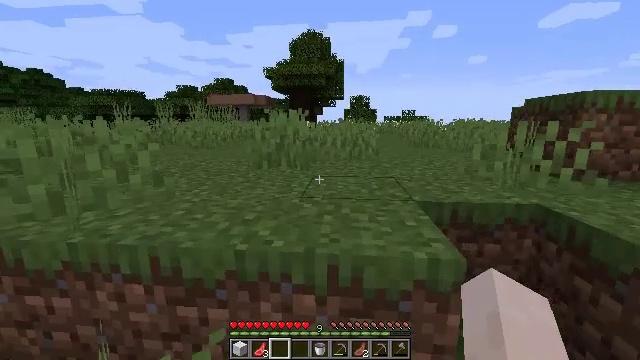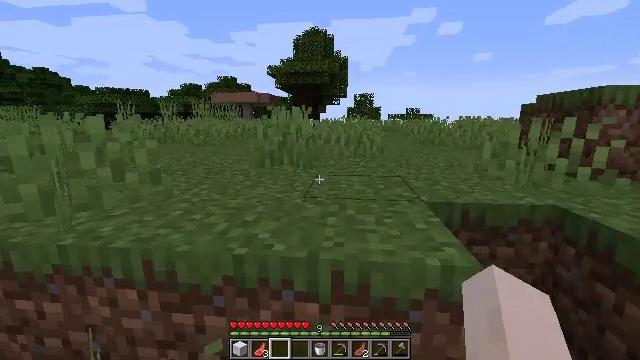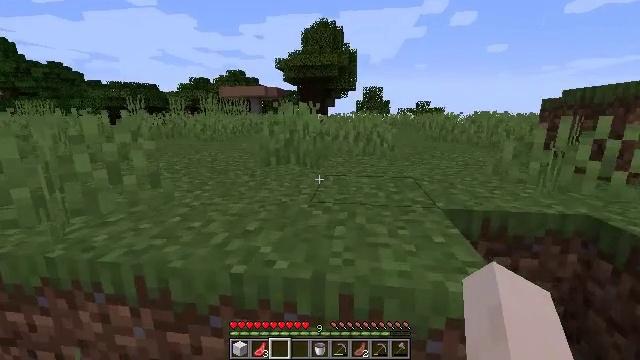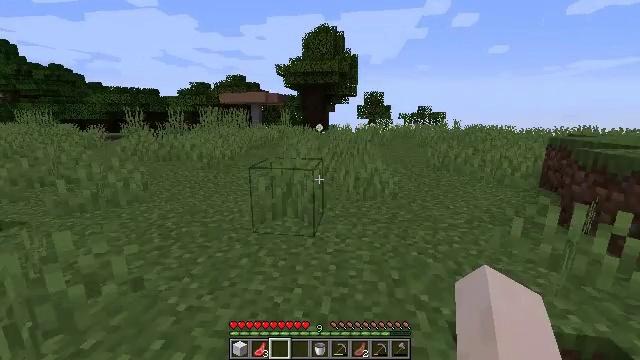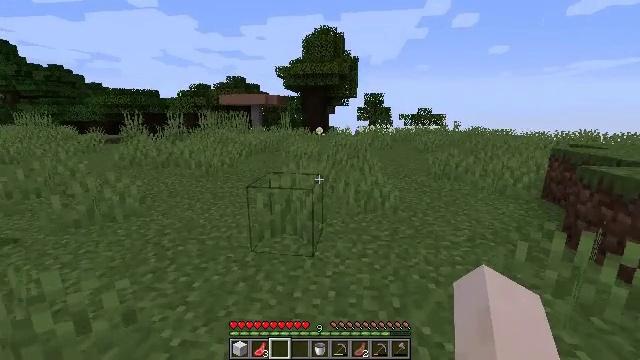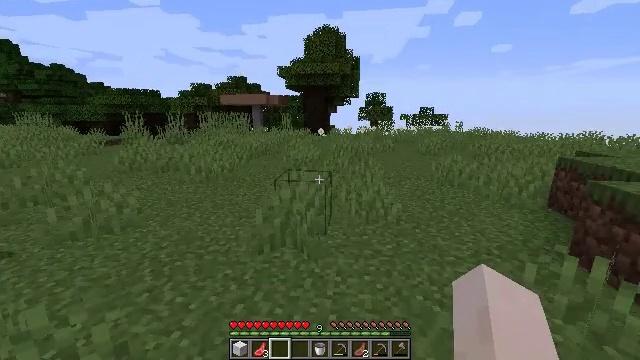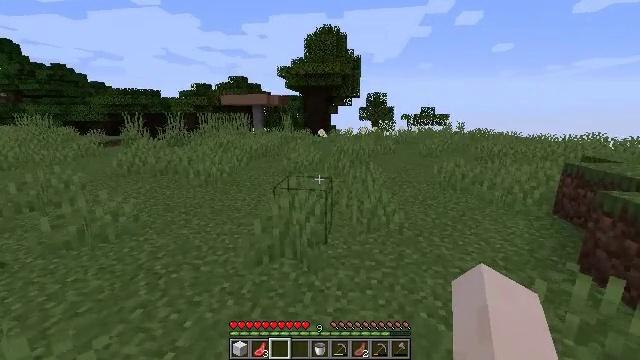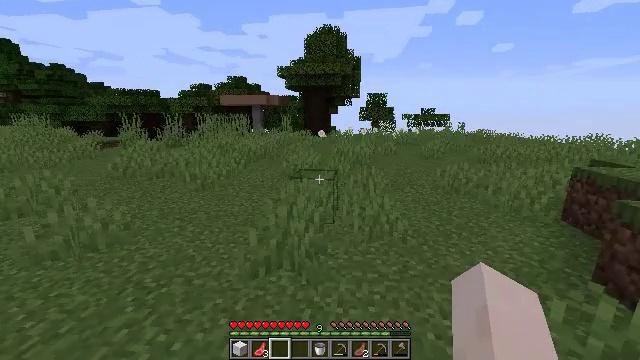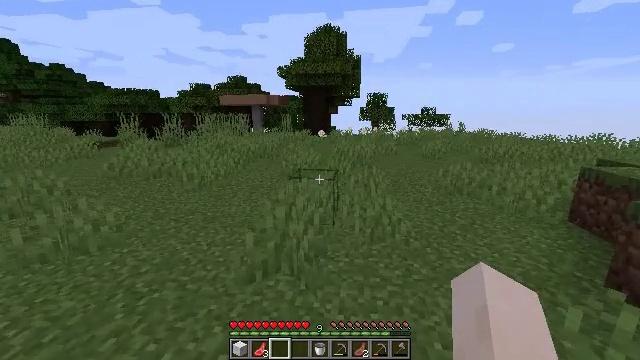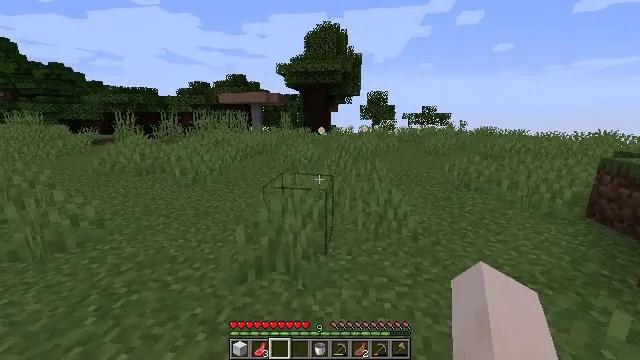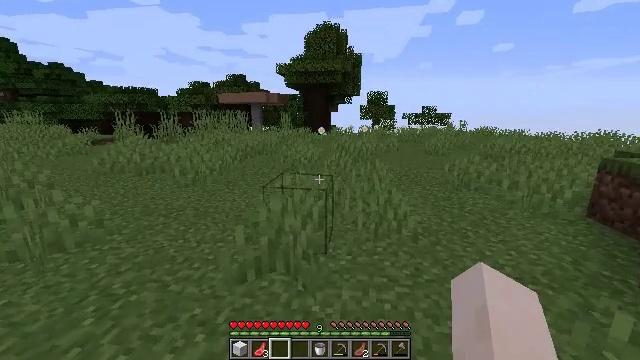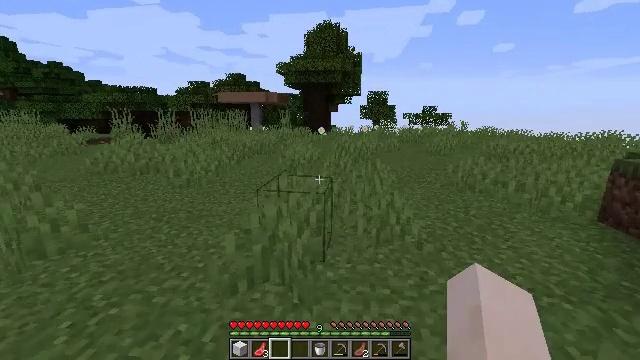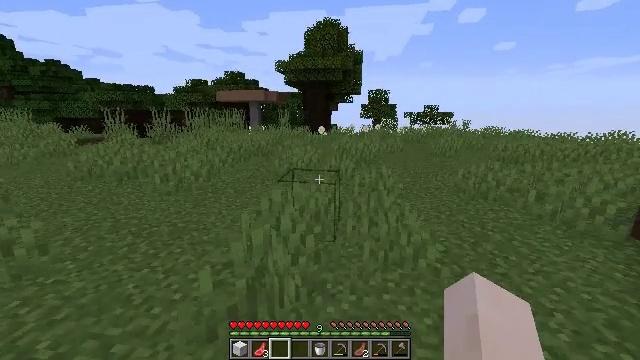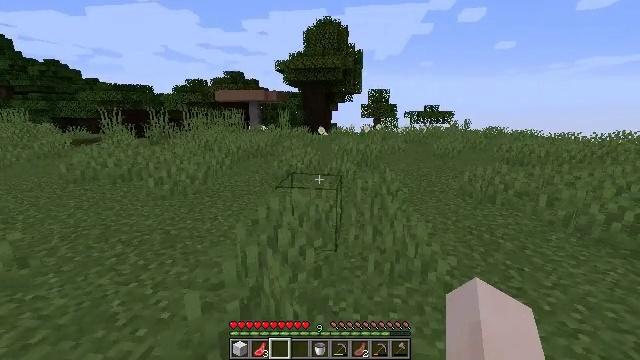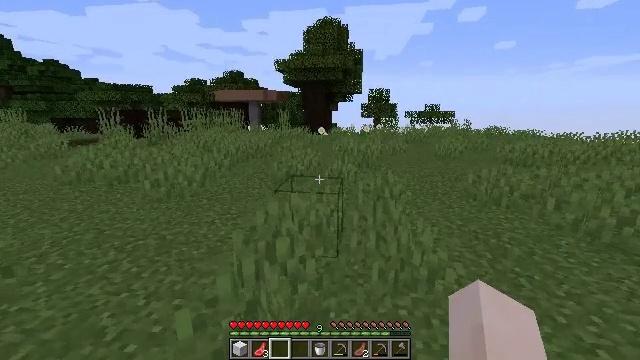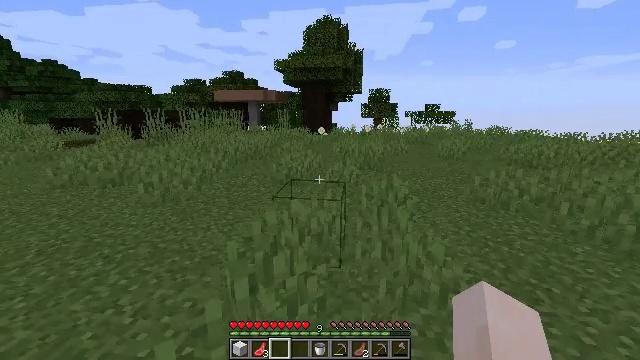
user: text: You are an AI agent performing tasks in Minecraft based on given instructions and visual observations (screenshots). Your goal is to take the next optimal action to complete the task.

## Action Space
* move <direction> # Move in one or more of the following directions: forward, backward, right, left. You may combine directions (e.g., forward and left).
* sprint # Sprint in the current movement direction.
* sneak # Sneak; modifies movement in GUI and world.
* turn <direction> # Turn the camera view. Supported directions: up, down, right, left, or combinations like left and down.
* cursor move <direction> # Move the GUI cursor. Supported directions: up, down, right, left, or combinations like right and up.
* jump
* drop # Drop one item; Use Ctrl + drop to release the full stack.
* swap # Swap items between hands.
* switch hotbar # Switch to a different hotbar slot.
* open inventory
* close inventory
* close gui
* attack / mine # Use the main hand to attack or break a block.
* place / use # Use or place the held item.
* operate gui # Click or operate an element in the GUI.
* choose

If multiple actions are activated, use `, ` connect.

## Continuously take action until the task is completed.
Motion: motion action
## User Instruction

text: Gather brown mushroom block as building material.
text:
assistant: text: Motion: move forward
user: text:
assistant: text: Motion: move forward, turn left and down, jump
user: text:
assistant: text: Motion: move forward, jump
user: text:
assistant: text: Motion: move forward, jump
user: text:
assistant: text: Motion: move forward
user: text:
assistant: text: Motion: move forward
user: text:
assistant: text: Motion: move forward
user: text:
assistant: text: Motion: move forward
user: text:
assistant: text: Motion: move forward
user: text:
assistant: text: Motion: move forward
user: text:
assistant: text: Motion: move forward
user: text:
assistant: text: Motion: move forward
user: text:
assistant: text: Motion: move forward
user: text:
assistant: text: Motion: move forward
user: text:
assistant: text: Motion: move forward
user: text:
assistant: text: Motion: move forward
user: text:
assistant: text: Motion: move forward
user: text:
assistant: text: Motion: move forward
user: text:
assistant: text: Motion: move forward
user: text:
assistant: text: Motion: move forward
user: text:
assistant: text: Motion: move forward
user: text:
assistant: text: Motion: move forward
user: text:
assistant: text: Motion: move forward
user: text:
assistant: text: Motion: move forward
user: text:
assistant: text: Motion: move forward
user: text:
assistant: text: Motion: move forward and move left
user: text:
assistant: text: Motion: move forward and move left
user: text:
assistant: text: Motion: move forward
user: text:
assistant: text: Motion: move forward
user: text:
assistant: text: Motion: move forward